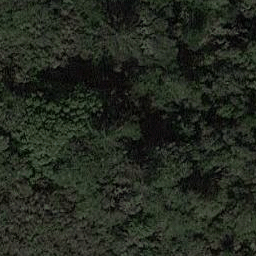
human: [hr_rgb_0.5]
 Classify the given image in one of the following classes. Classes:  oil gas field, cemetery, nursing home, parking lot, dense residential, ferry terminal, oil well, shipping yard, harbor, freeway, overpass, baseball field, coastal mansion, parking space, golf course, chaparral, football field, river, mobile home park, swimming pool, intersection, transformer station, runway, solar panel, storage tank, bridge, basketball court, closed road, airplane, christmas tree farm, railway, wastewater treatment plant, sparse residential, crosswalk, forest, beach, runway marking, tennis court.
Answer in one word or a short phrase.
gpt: forest